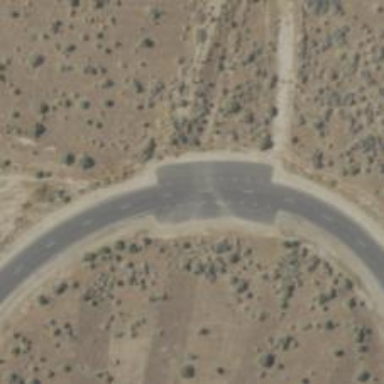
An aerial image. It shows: Raceway road.